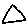
Label: triangle